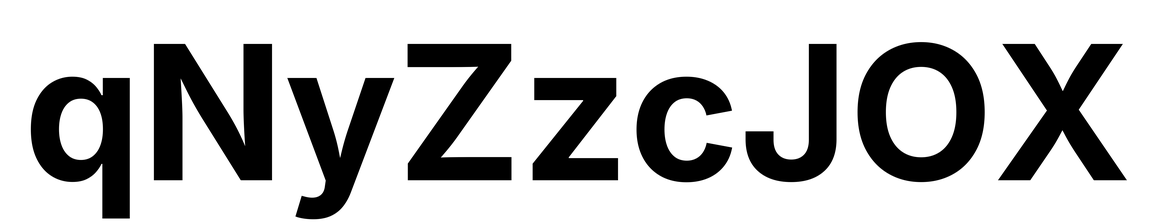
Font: Inter_Bold